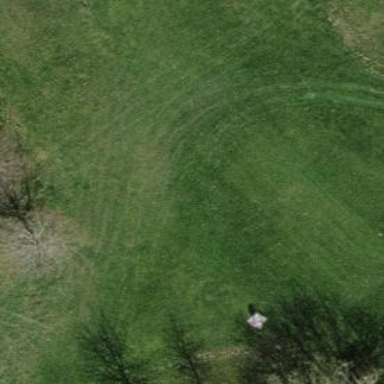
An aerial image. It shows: Golf tee on grassy land.